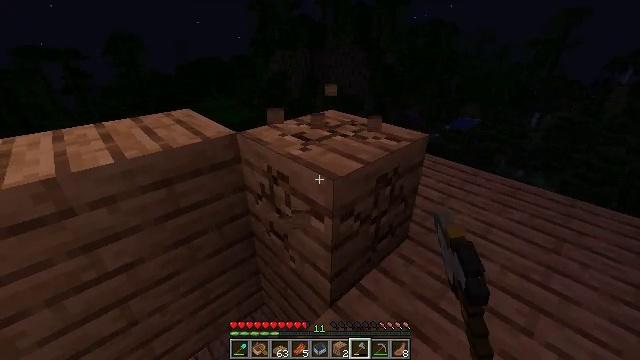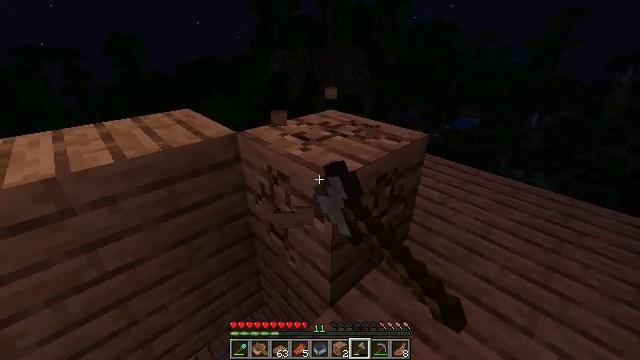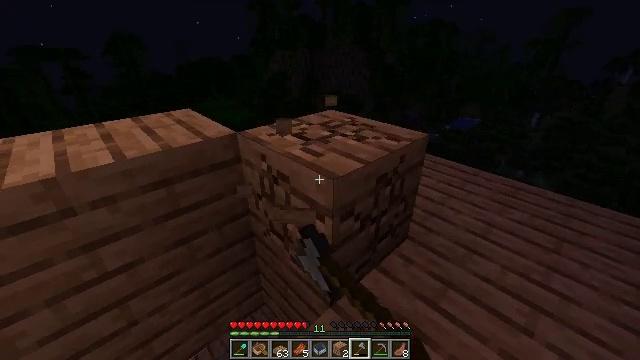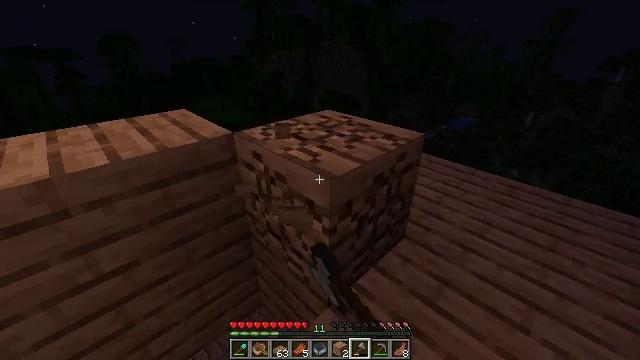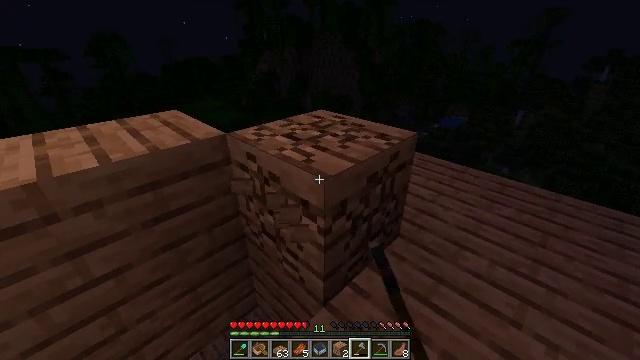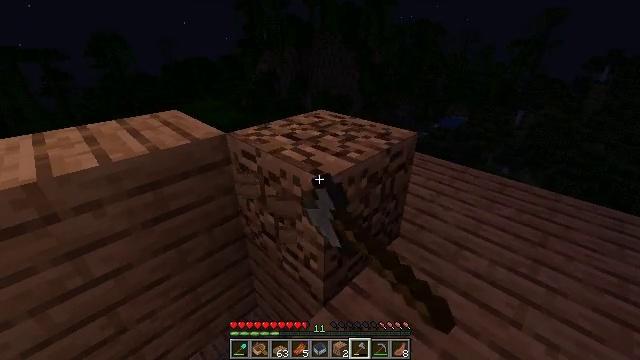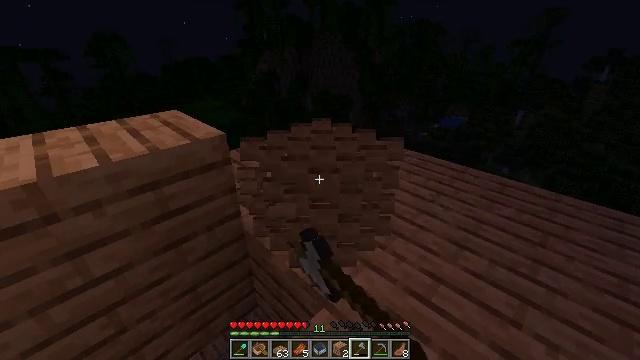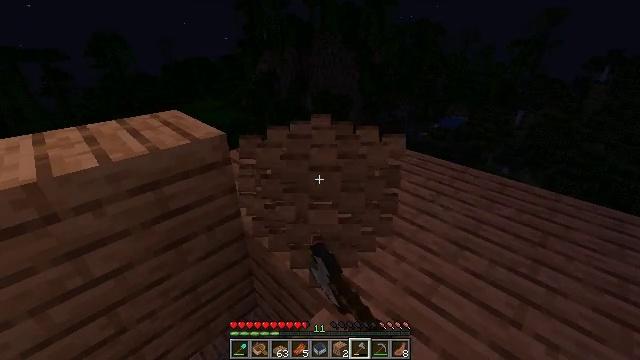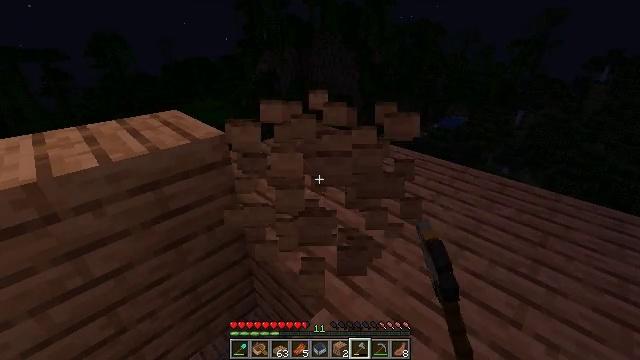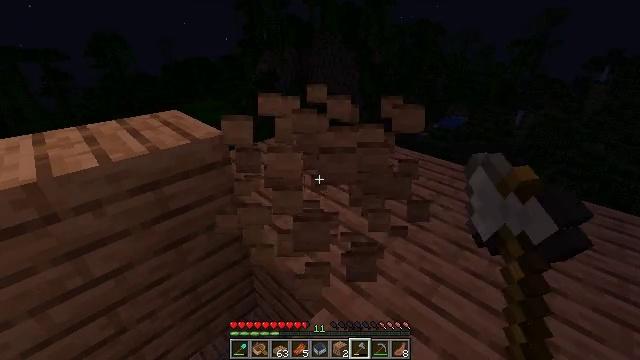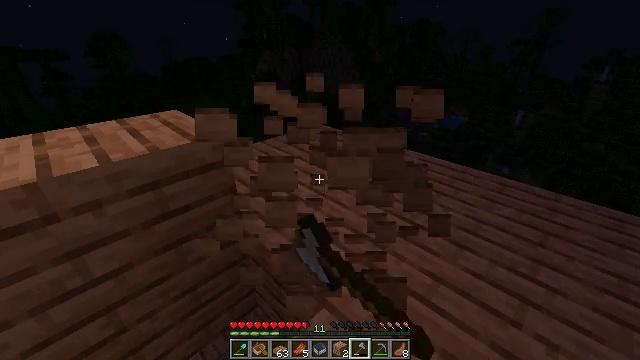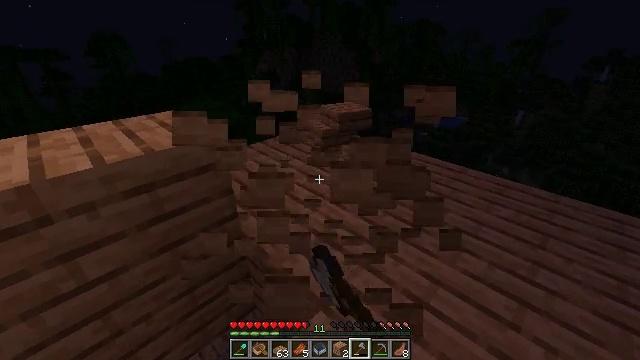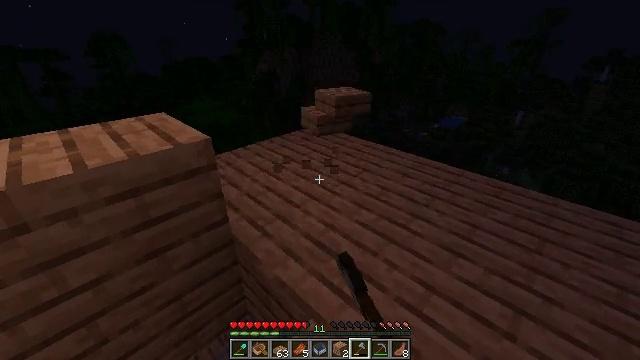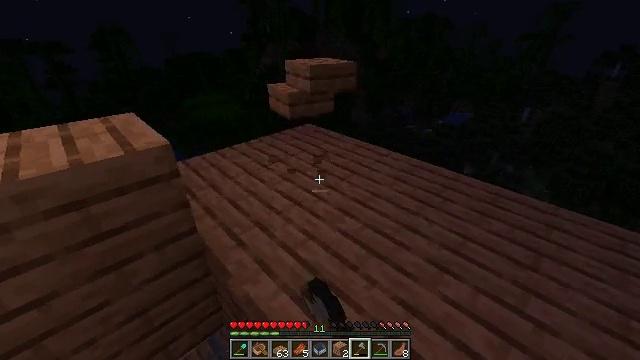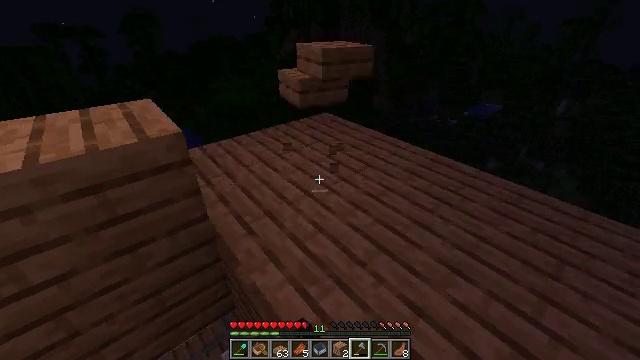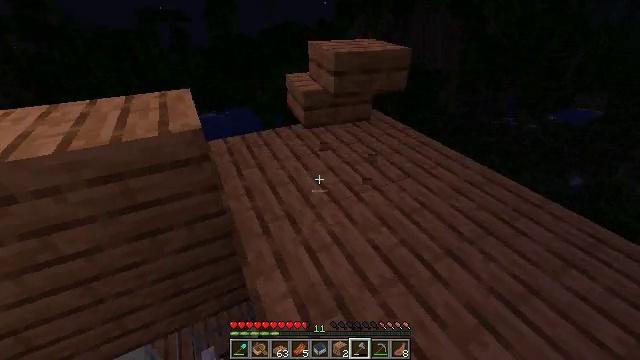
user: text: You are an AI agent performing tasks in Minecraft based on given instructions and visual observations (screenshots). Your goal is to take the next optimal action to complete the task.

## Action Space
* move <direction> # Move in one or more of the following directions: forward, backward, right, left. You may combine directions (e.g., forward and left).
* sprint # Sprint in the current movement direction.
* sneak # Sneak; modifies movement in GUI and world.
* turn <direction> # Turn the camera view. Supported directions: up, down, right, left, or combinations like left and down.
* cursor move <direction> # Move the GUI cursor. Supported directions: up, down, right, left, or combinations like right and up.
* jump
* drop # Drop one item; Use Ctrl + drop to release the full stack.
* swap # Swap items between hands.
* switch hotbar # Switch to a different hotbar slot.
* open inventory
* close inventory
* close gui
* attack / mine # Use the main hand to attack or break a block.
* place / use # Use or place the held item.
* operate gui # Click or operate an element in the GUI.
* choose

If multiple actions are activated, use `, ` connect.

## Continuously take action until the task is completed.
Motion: motion action
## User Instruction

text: Collect the jungle slab by destroying it.
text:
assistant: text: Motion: attack / mine
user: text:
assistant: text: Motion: attack / mine
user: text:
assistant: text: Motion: attack / mine
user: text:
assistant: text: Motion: turn right, attack / mine
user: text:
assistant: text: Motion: attack / mine
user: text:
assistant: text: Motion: attack / mine
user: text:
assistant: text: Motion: attack / mine
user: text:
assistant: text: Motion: attack / mine
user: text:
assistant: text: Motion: attack / mine
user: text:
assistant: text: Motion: attack / mine
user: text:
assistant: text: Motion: move forward and move right, attack / mine
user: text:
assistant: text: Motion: move forward and move right, attack / mine
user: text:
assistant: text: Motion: move forward and move right
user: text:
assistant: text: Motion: move forward and move right, turn left and down
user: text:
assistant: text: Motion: move forward and move right, turn left and down
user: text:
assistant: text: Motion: move forward and move right, turn left
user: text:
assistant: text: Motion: move forward and move right, turn left and up
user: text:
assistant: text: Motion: move forward and move right, turn left and up
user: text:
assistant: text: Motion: move forward and move right, turn left and up
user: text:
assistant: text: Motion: move forward and move right, turn left
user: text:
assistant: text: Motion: move forward and move right
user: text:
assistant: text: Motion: move right
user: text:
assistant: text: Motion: attack / mine
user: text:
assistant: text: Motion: attack / mine
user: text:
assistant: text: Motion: turn left and down, attack / mine
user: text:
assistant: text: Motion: turn left, attack / mine
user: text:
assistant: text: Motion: attack / mine
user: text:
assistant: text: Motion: attack / mine
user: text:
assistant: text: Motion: attack / mine
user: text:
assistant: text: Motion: attack / mine